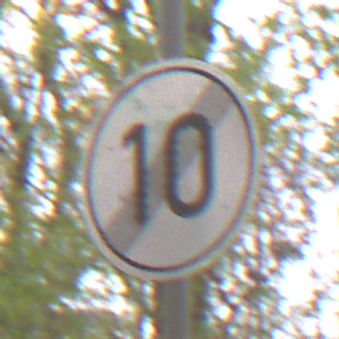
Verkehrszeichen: EndeGeschwindigkeit10
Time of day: Midday
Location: Outdoor (Nature)
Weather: Overcast
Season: NotSpecified
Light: Natural